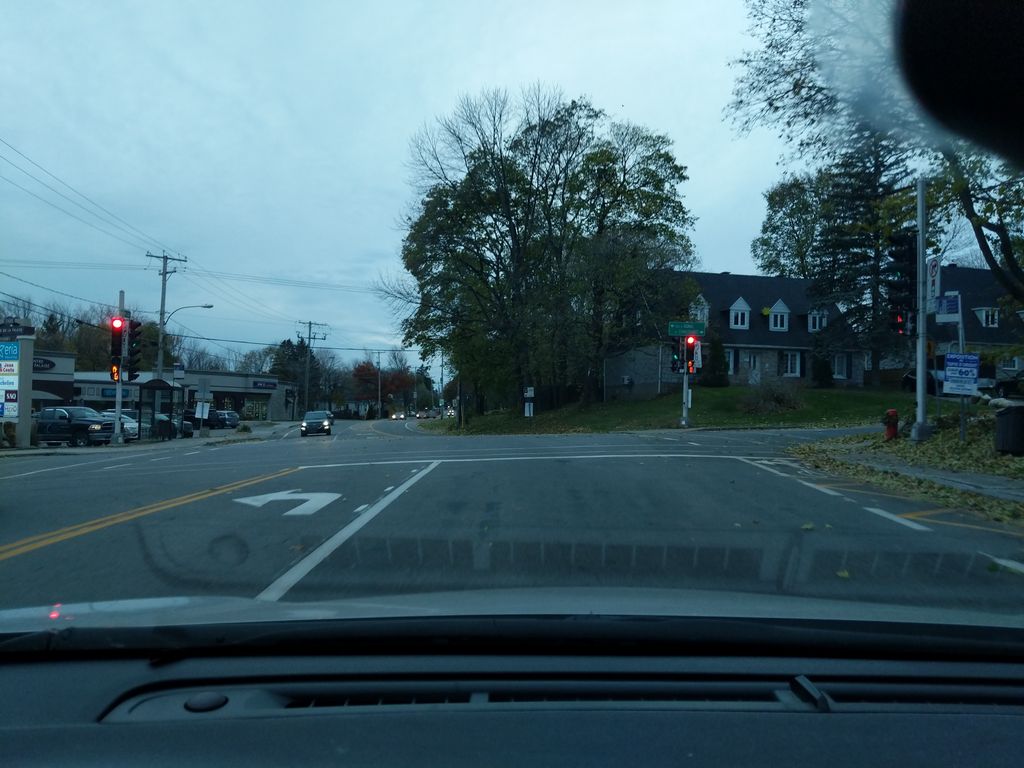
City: quebec_city